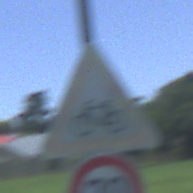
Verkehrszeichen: RadverkehrRechts
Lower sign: Geschwindigkeit70
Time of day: Midday
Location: Outdoor (Nature)
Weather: Clear
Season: Summer
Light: Natural